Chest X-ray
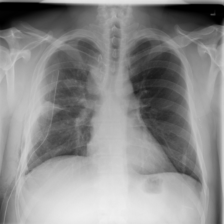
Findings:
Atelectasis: negative
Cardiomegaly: negative
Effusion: negative
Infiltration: negative
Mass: negative
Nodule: negative
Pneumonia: negative
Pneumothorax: positive
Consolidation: negative
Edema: negative
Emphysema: positive
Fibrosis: negative
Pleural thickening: negative
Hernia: negative